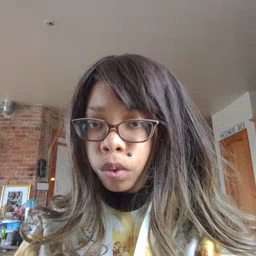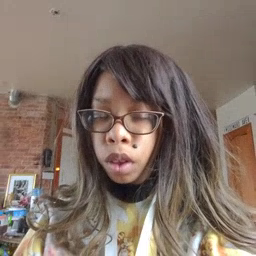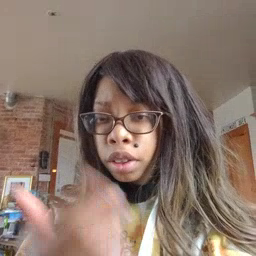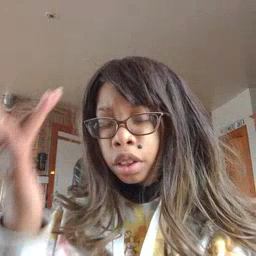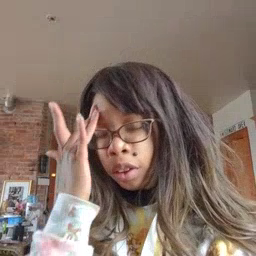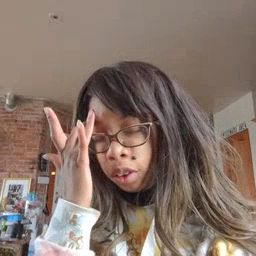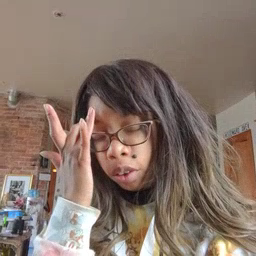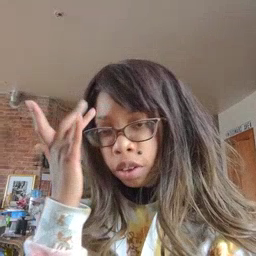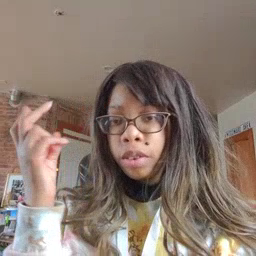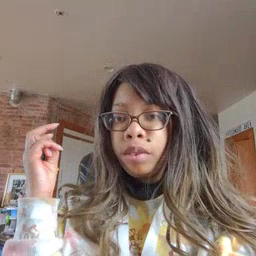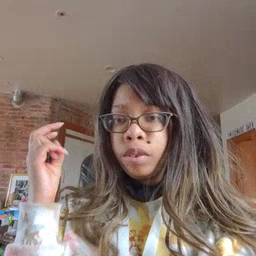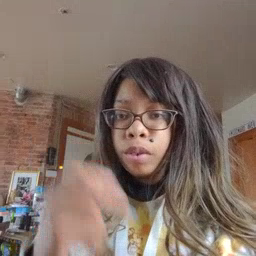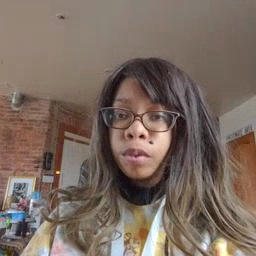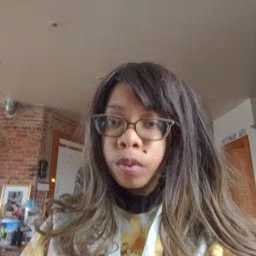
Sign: sick